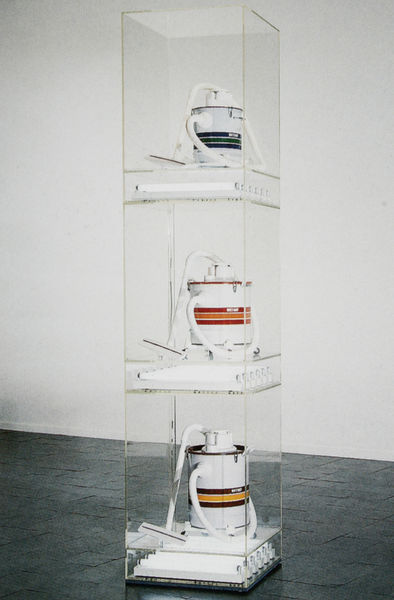
Titel: New Shelton Wet / Dry Triple Decker
Künstler: Jeff Koons
Standort: Des Moines (Iowa)
Institution: Des Moines Art Center
Schlagwörter: blau, weiß, gelb, glas, orange, schwarz, rot, drei, abstrakt, modern, vitrine, ausstellung, eimer, objekt, installation, aufbau, neonröhren, leuchstoffröhren, staubsauger